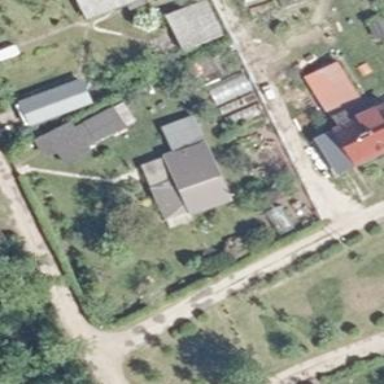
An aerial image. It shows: Simple house.